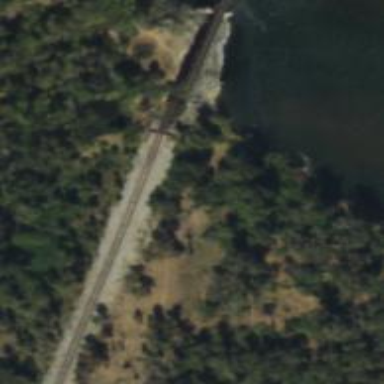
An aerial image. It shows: Bridge over railway line.